Question: I'm using the following code to post a message to the server.
'''
String credentials="email=me@here.com&pass=abc123";
using (HttpClient client = new HttpClient())
{
HttpResponseMessage message = await client.PostAsync(
url, new StringContent(credentials));
result = await message.Content.ReadAsStringAsync();
}
'''
However, the server responds with an error message saying that the email or pass isn't there.
> {"status":"error","message":"Email or pass is missing"}
Now, I can see it's lying but what can be done about it? Am I not providing the credentials as post data (the equivalent of "params" that can be seen if invoked from URL line in FF, as the image below shows?
I also noticed that when I access the like below, I get the URL no credentials having been sent. What stupid thing am I missing?!
'''
result = message.RequestMessage.ToString();
'''
This result gives me the following string.
> Method: POST, RequestUri: 'https://server.com/gettoken', Version: 1.1, Content: System.Net.Http.StringContent, Headers:
{
Content-Type: text/plain; charset=utf-8
Content-Length: 56
}

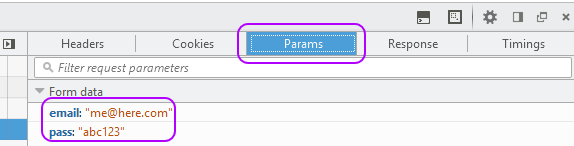
Answer: You should use the 'FormUrlEncodedContent' to pass your POST data, instead of a 'StringContent' object.
'''
var credentials = new FormUrlEncodedContent(new[] {
new KeyValuePair<string, string>("email", "me@here.com"),
new KeyValuePair<string, string>("pass", "abc123")
});
using (HttpClient client = new HttpClient())
{
HttpResponseMessage message = await client.PostAsync(
url, credentials);
result = await message.Content.ReadAsStringAsync();
}
'''